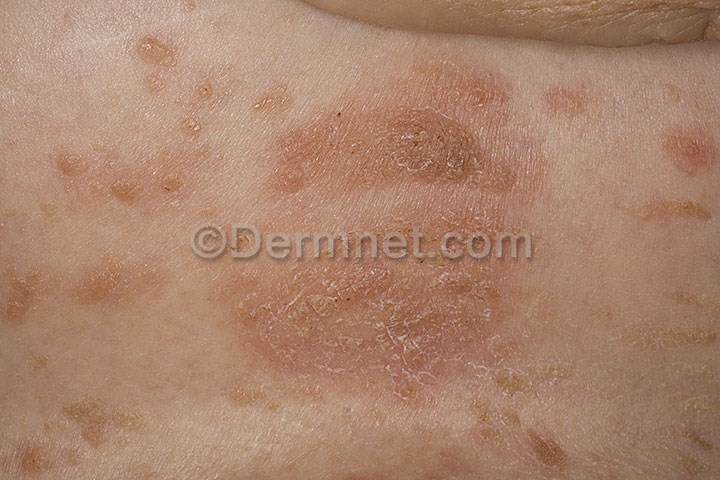
Disease: Seborrheic Keratoses and other Benign Tumors